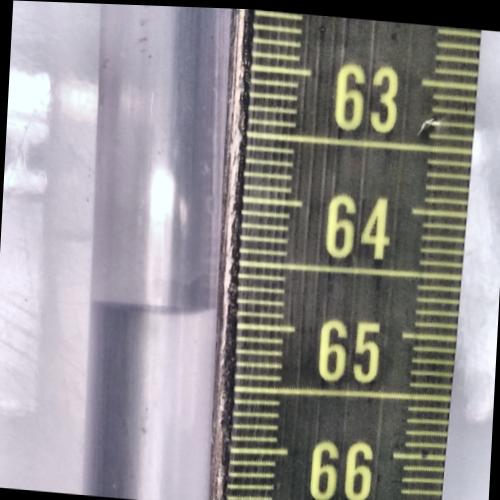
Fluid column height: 64.9 cm